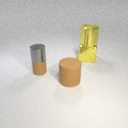
large yellow metal cylinder above large yellow metal cube